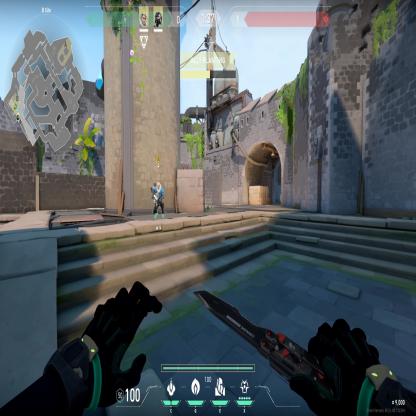
Label: teammate